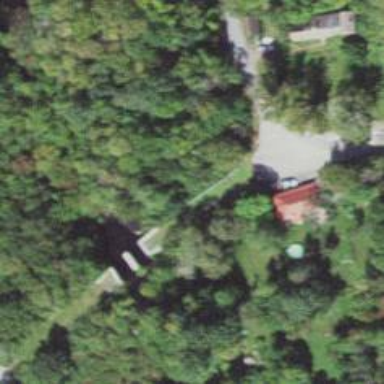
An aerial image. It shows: Historical bridge.